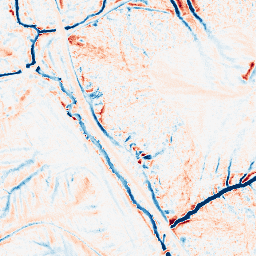
Category: edge_preserving
Decomposition family: median
Decomposition parameters: size: 11
Upsampling method: sinc_hamming
Upsampling parameters: scale: 4
kernel_size: 16
Upsampling scale: 4